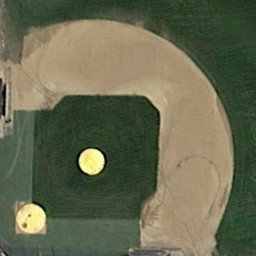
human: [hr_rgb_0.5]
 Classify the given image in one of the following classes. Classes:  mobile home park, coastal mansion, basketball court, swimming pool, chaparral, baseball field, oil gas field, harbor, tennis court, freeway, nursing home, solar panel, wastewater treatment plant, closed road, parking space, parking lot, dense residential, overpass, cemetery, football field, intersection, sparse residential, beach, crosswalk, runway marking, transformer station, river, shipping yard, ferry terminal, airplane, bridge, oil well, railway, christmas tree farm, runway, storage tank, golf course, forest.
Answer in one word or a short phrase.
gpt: baseball field